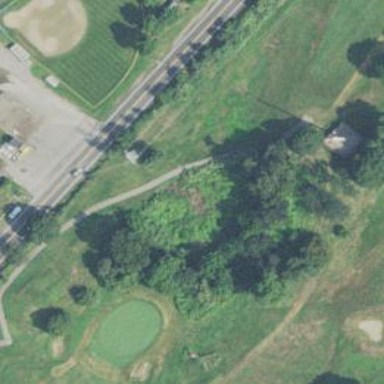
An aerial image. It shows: Pathway for golfing.